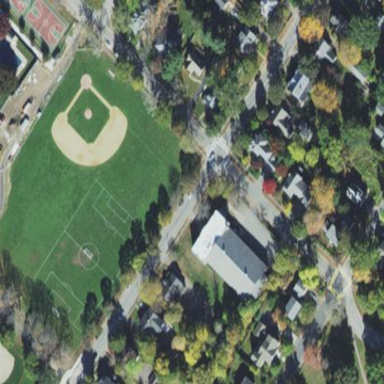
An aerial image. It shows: Soccer pitch for leisureland activities.